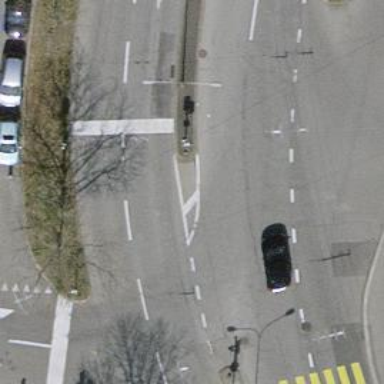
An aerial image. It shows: Road with traffic signals.